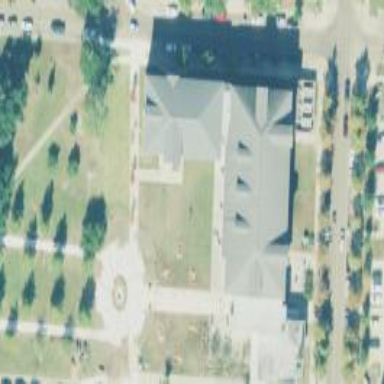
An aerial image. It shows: College building.